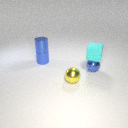
small cyan rubber cube above small blue metal sphere